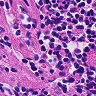
Metastatic tissue present: no